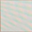
Piece: xx